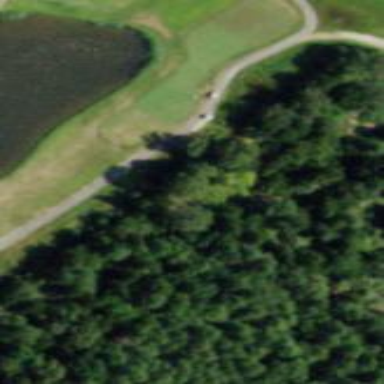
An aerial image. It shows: Grassy area designated as golf tee.